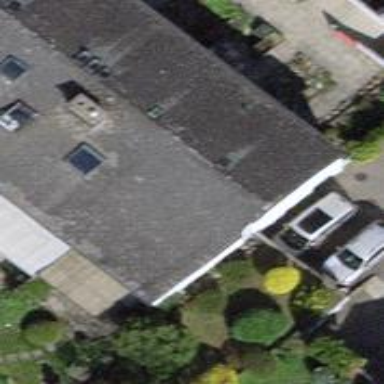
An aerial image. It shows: Building with tile roof.